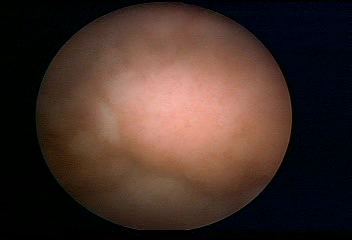
Modality: WLC
Class: Malignant
Subclass: LowGradePapillary
Lesion: L1
Stage: Ta
Morphology: Papillary
Bladder cancer association: Yes
Annotated structures: Tumor